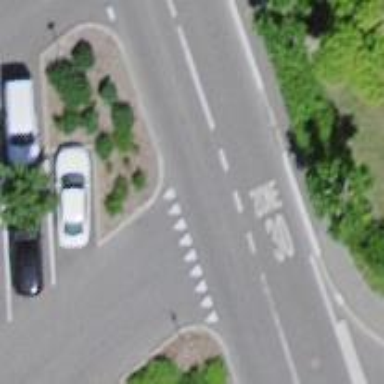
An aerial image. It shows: Road with "give way" sign.